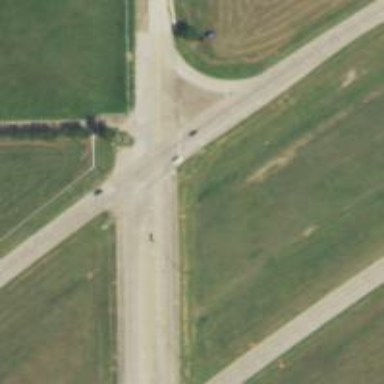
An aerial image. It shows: Trunk_link highway on bridge.